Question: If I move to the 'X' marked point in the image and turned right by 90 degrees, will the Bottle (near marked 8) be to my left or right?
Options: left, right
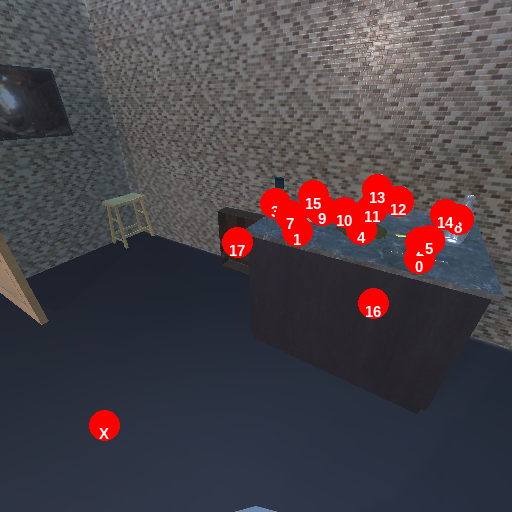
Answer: left